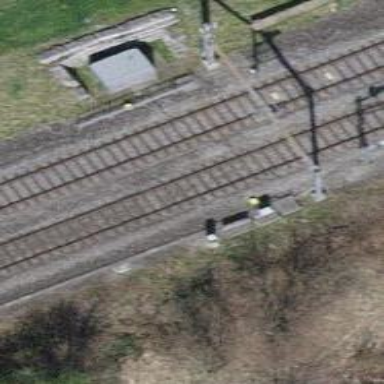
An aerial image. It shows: Railway signal.